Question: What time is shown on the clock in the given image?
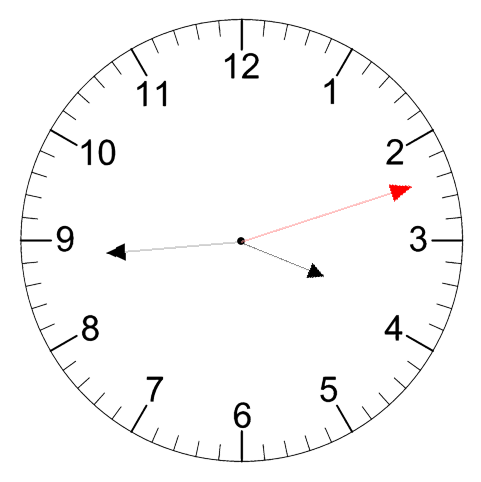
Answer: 03:44:12